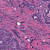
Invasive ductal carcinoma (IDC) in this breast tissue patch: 1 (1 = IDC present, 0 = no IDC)